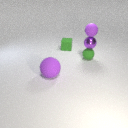
large purple rubber sphere to the left of small green rubber sphere